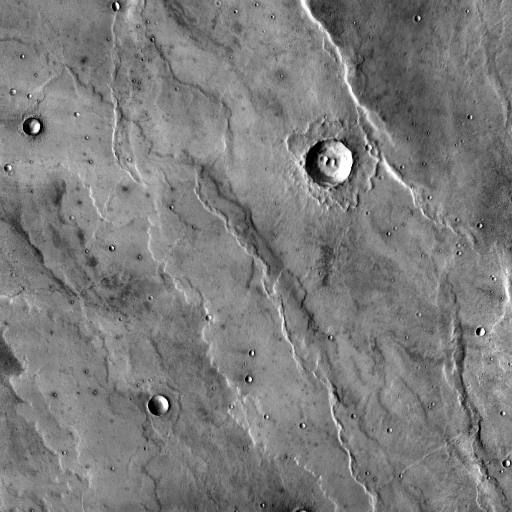
Crater classes present: Background, Other, Buried